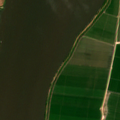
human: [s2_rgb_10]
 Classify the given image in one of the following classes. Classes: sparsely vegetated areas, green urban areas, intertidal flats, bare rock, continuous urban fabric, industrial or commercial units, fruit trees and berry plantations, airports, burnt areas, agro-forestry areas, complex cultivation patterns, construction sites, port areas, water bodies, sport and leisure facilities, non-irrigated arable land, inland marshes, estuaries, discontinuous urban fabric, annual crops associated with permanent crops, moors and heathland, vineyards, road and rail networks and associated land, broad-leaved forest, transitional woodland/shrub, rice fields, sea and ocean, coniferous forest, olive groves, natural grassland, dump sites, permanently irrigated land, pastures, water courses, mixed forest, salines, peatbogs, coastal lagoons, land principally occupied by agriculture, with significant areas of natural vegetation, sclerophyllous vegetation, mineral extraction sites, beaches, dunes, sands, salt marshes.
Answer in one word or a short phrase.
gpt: industrial or commercial units, permanently irrigated land, water courses